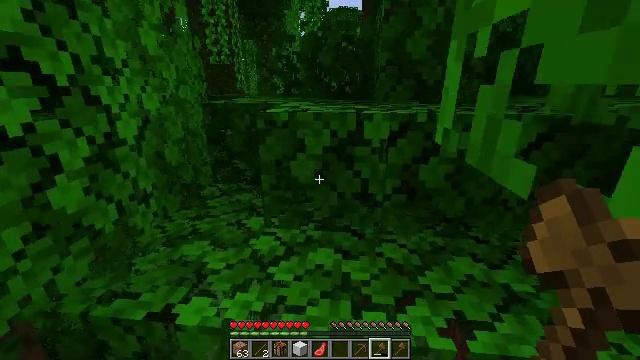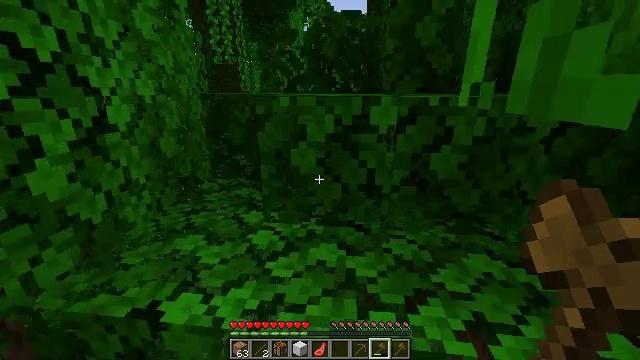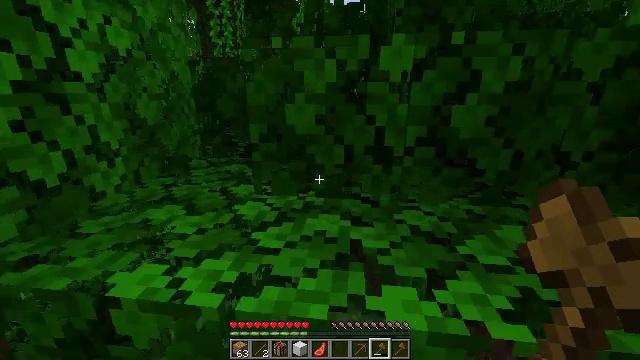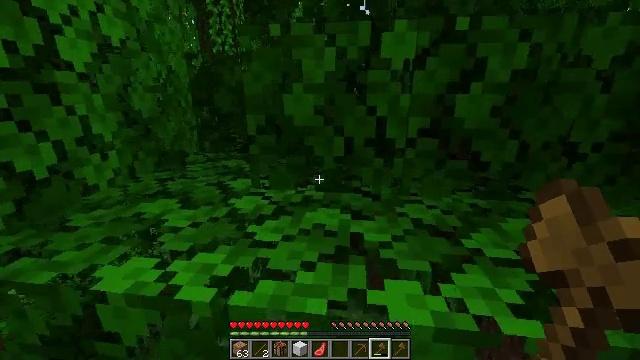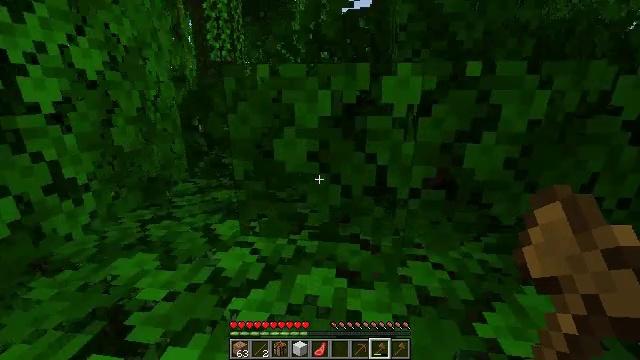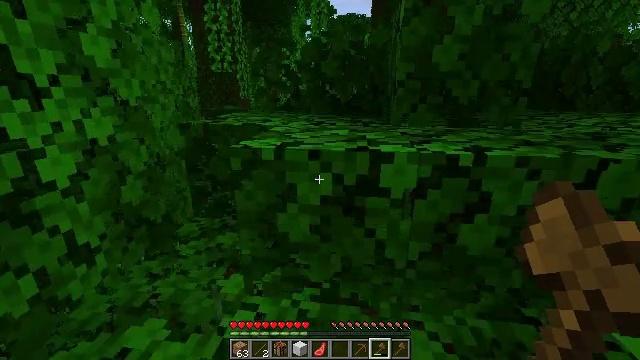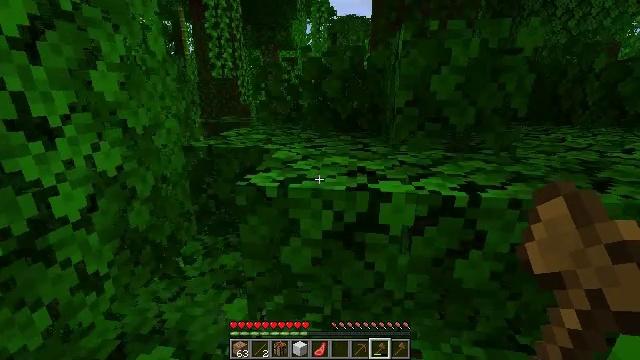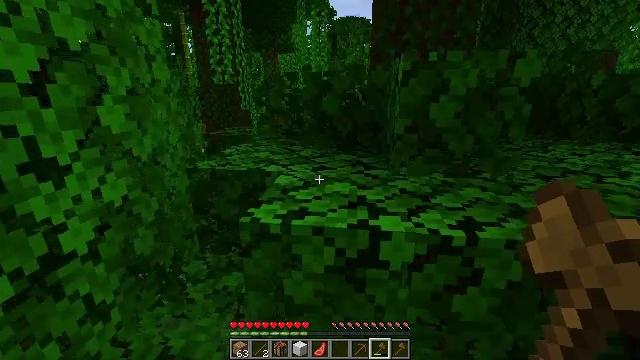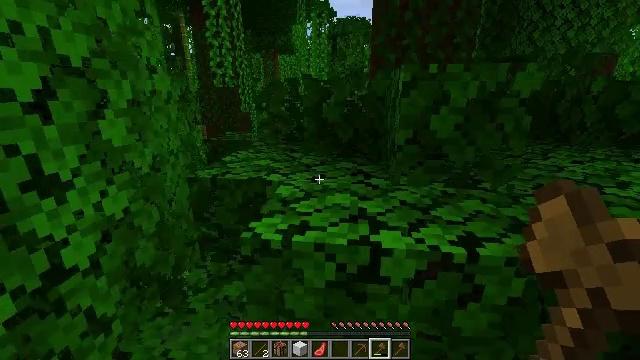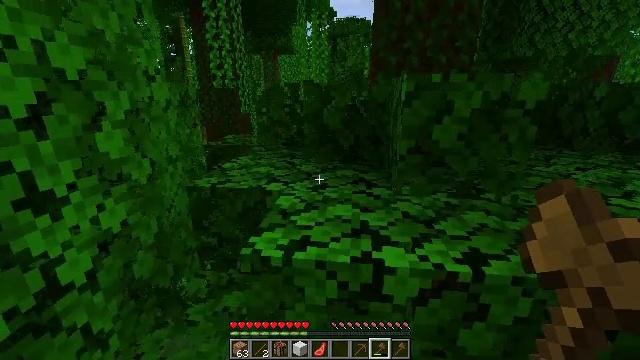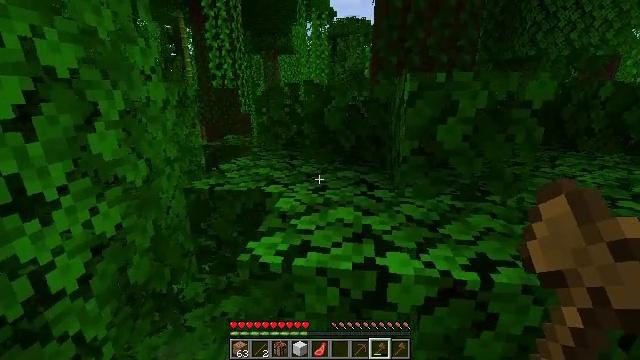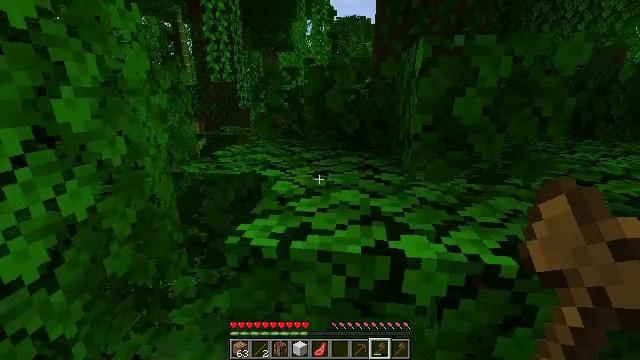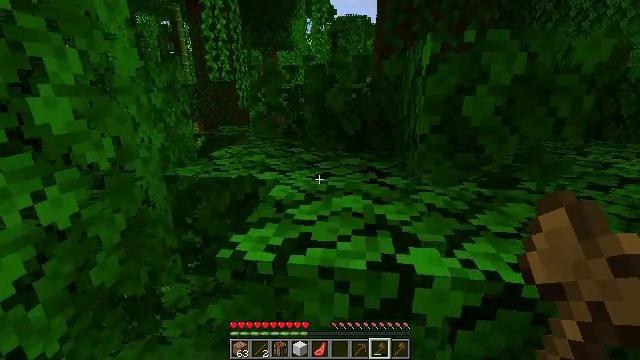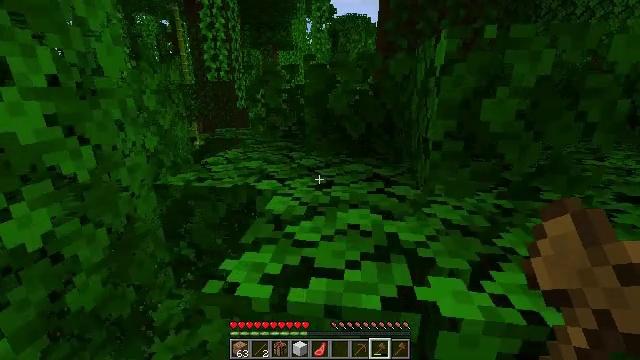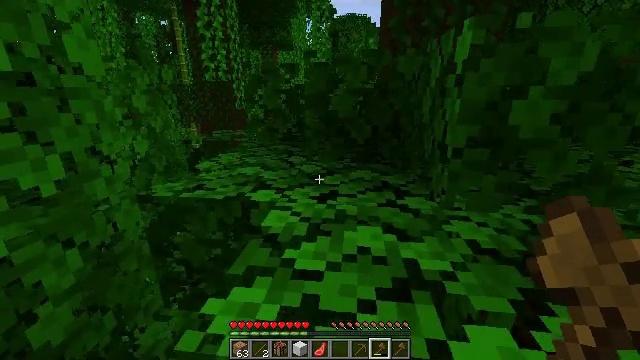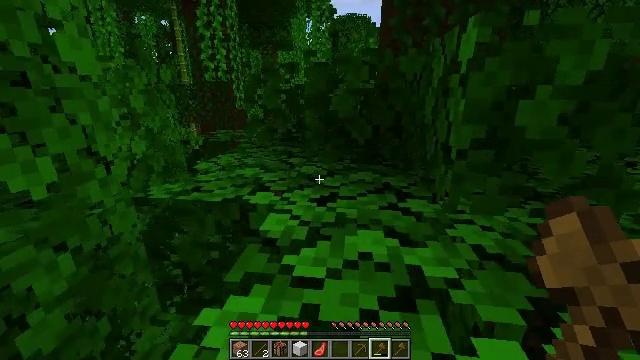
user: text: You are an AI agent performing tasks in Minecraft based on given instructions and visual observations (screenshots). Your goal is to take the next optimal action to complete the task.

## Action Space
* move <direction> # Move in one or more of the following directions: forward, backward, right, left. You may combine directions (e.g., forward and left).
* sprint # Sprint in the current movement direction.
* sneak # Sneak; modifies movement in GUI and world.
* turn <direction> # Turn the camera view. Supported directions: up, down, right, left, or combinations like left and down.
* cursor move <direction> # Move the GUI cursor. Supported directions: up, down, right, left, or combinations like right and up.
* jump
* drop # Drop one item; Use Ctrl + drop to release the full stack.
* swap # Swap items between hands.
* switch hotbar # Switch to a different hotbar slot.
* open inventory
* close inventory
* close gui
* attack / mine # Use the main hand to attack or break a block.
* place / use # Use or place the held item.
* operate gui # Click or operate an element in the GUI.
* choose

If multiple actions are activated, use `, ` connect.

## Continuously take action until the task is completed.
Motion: motion action
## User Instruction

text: Harvest vines off the surface.
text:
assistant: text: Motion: move forward
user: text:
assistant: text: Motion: move forward, jump
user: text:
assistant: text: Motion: move forward, jump
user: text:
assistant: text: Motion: move forward, jump
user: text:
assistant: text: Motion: move forward, jump
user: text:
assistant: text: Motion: move forward
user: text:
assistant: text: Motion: move forward
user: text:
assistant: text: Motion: move forward
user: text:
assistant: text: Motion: move forward
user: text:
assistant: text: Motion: move forward
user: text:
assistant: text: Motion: move forward
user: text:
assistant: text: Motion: move forward
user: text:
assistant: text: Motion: move forward
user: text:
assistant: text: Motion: move forward
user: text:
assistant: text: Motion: move forward
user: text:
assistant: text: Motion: move forward
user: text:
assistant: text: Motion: move forward
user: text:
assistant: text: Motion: move forward, jump
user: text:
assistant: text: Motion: move forward, jump
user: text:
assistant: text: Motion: move forward, jump
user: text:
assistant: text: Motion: move forward, jump
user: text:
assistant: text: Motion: move forward, jump
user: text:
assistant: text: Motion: move forward
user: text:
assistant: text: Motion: move forward
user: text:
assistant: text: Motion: move forward
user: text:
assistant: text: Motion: move forward
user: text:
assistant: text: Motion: move forward
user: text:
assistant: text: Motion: move forward
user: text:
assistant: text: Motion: move forward
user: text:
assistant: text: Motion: move forward